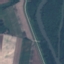
Land use / land cover class: River